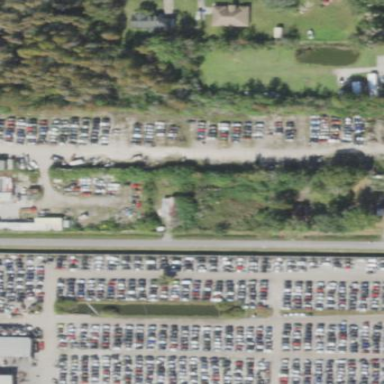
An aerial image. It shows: Industrial area designated as scrap yard.